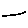
Label: line